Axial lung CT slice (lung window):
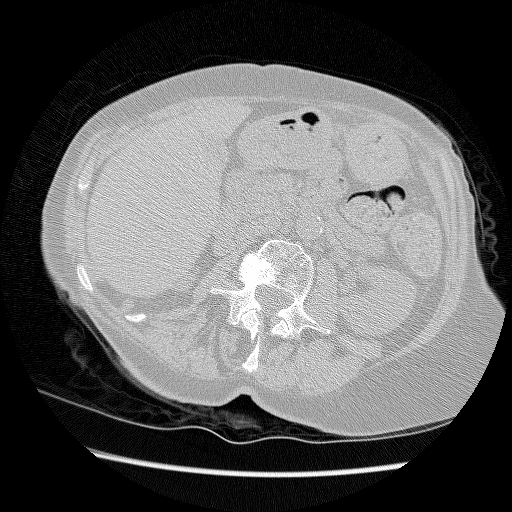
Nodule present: no